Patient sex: M
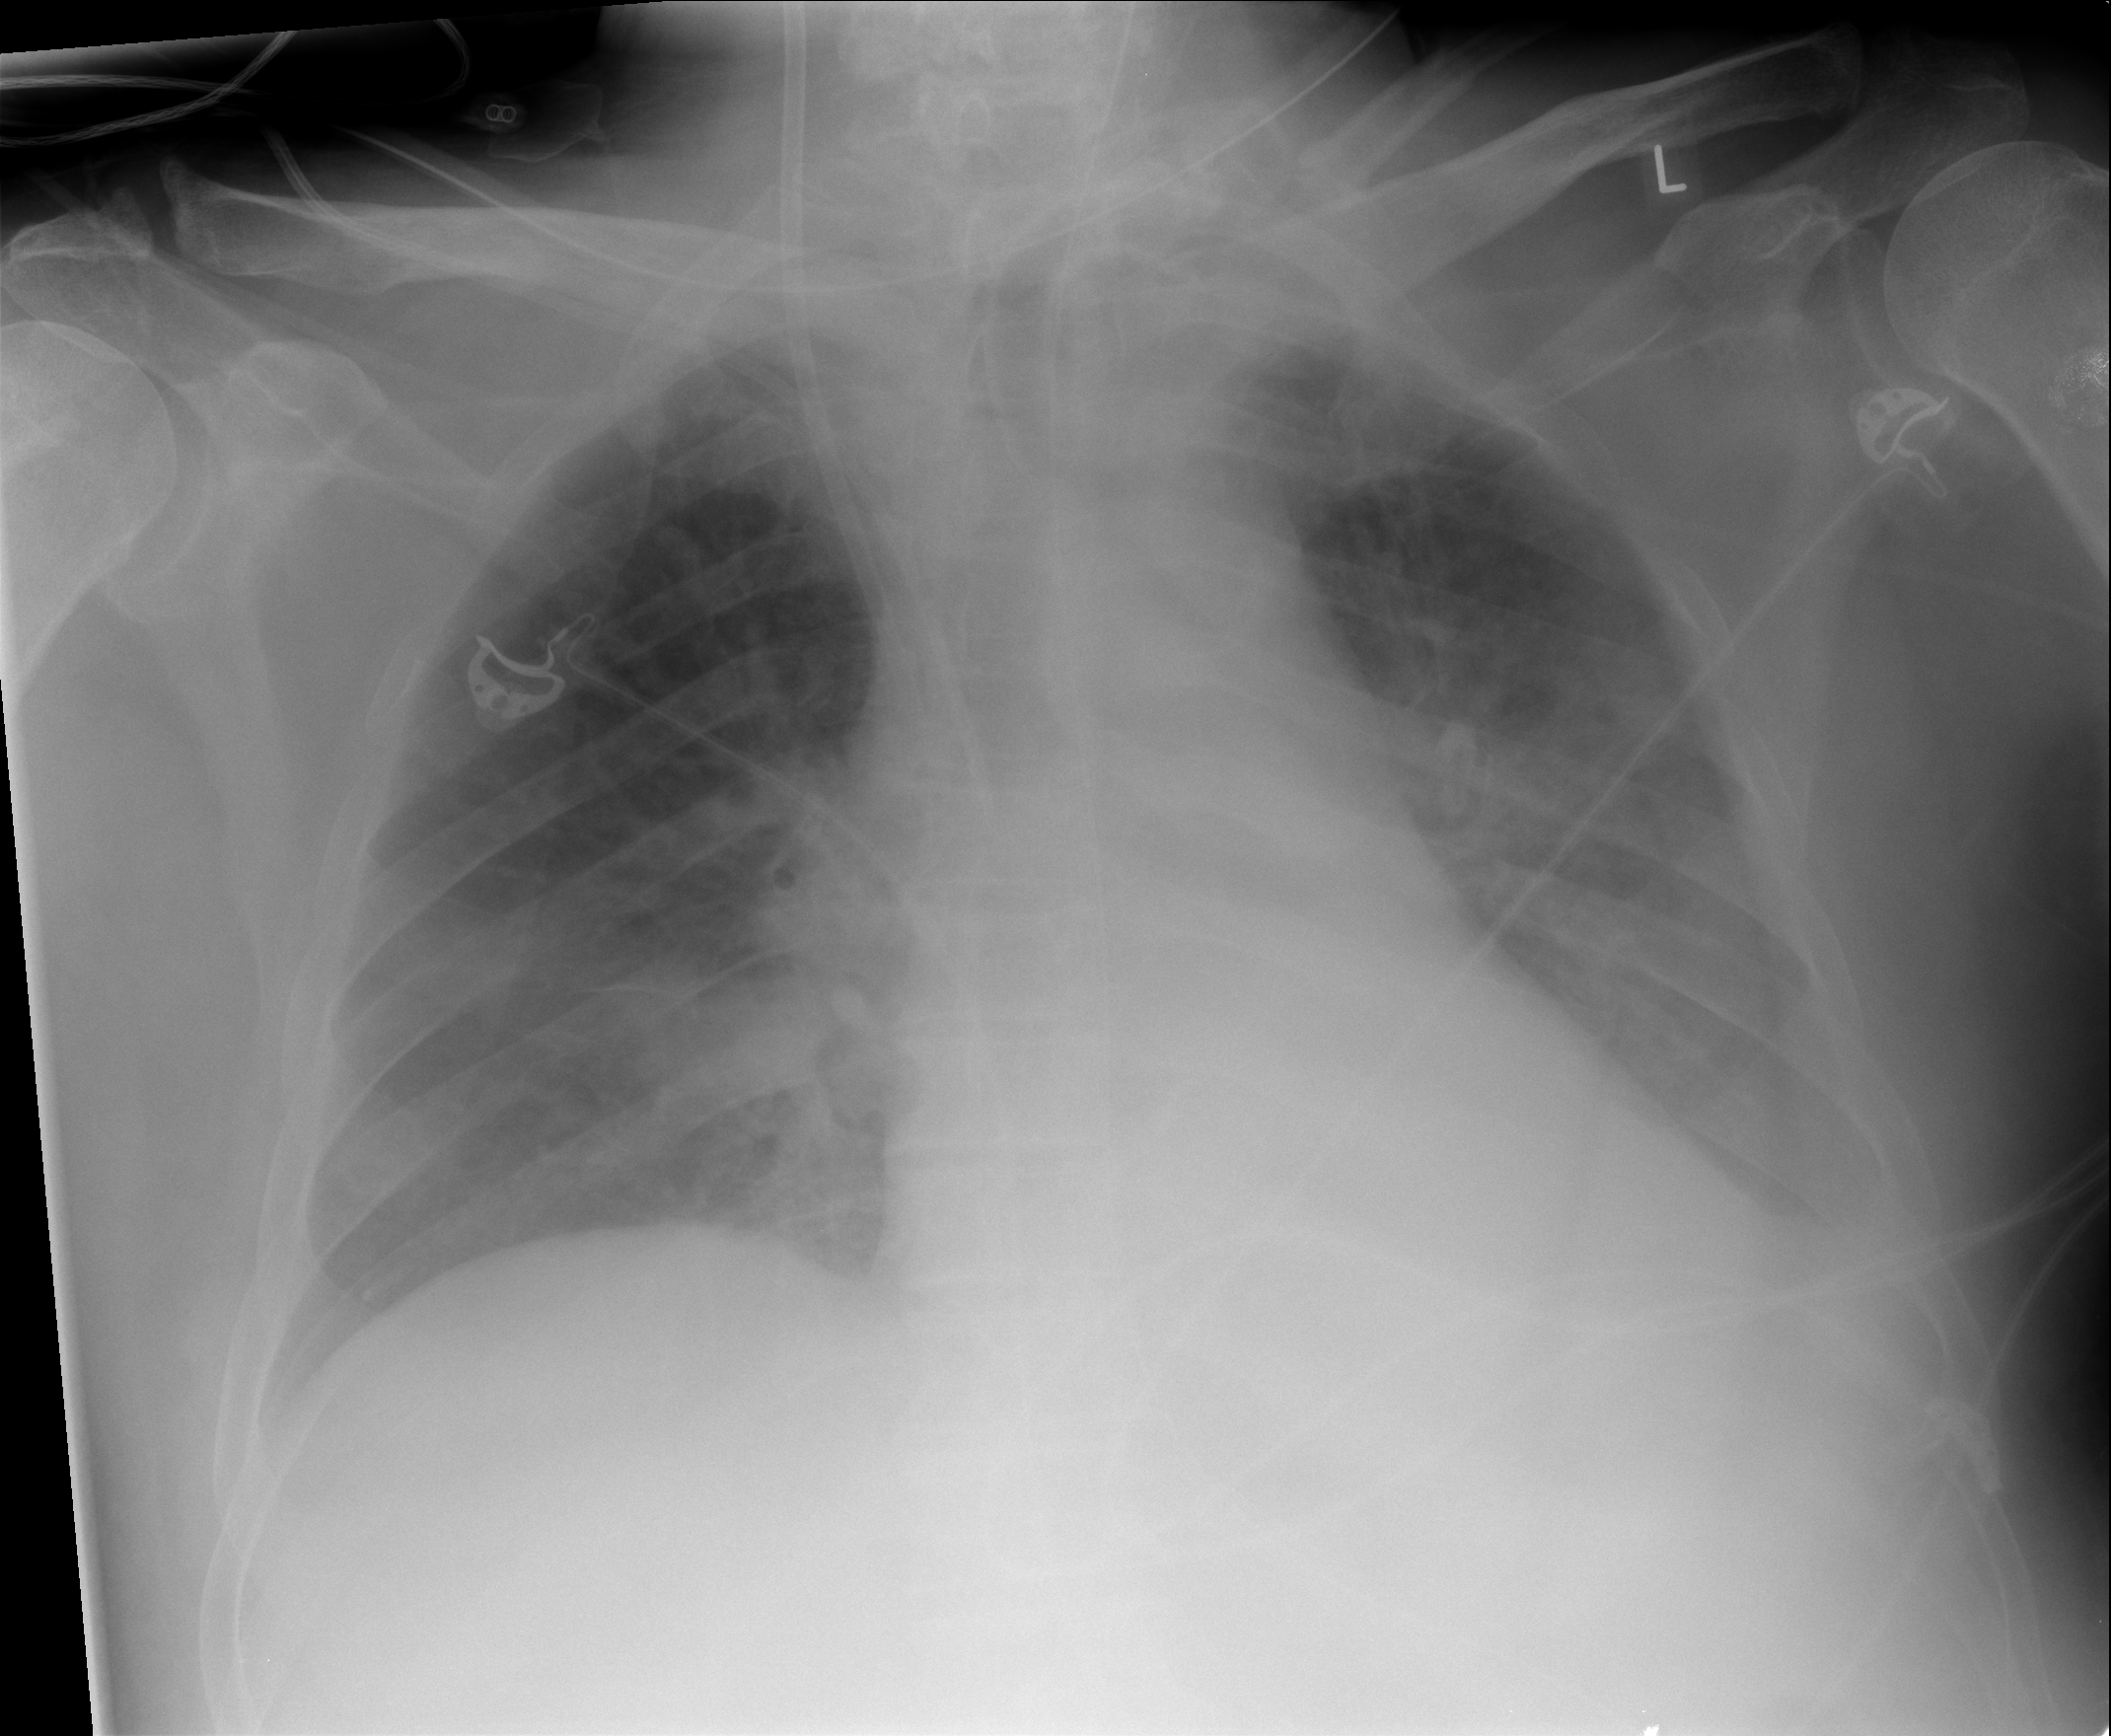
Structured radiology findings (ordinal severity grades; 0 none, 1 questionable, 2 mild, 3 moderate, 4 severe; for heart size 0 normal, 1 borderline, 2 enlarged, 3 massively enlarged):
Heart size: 0
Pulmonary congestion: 2
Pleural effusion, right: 0
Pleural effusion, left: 2
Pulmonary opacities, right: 0
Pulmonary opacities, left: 2
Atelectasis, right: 2
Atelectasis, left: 2